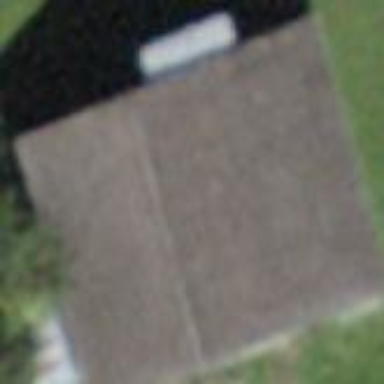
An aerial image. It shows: Rural barn.